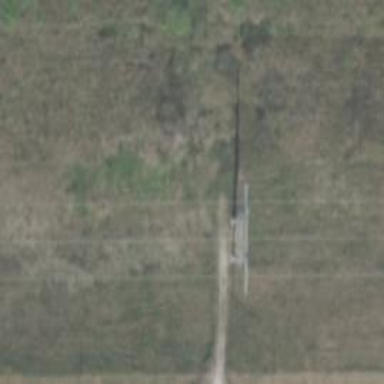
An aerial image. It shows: H-frame designed tower for power lines.